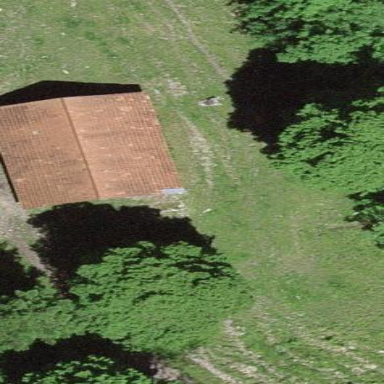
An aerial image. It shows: Farm auxiliary building.